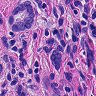
Metastatic tissue present: yes